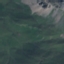
Land use / land cover: HerbaceousVegetation